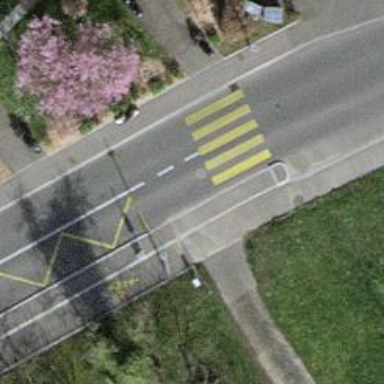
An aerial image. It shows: Asphalt platform for public transport.